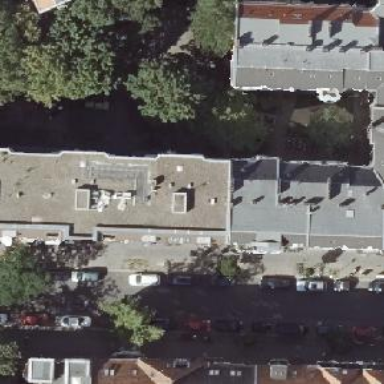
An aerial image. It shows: Unique apartment building with double saltbox roof shape.